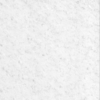
Label: not_dusty